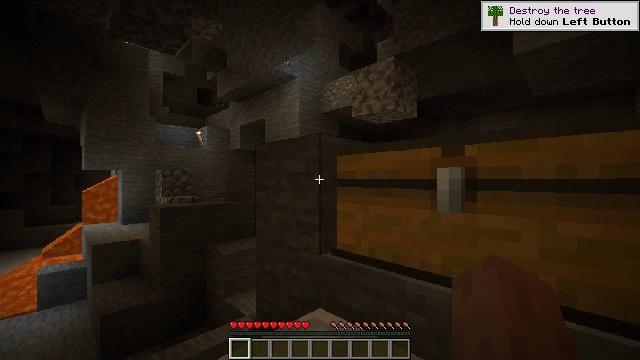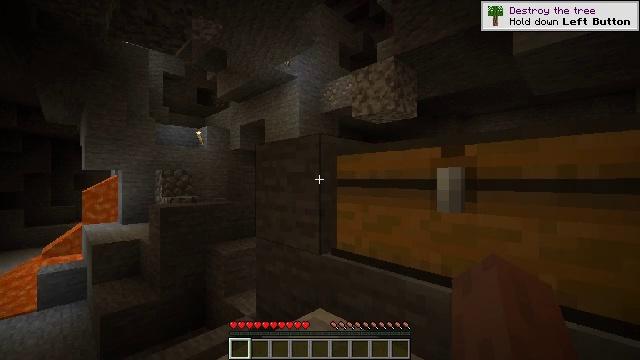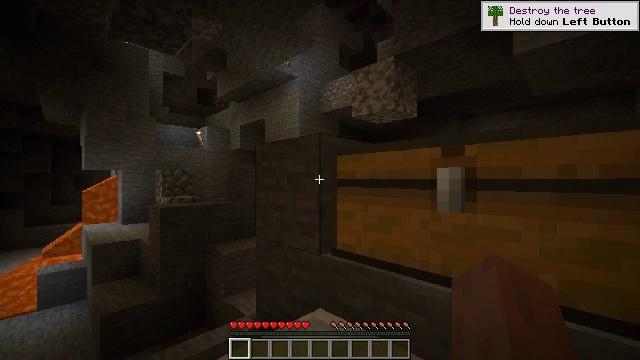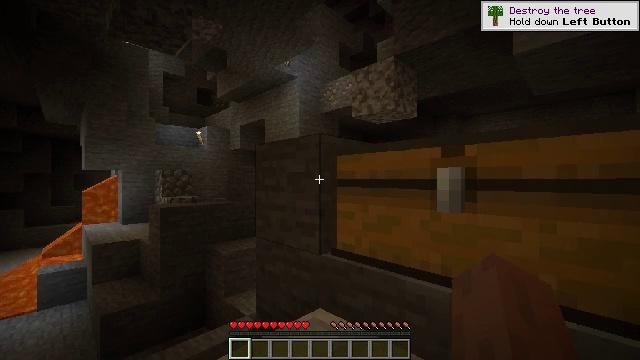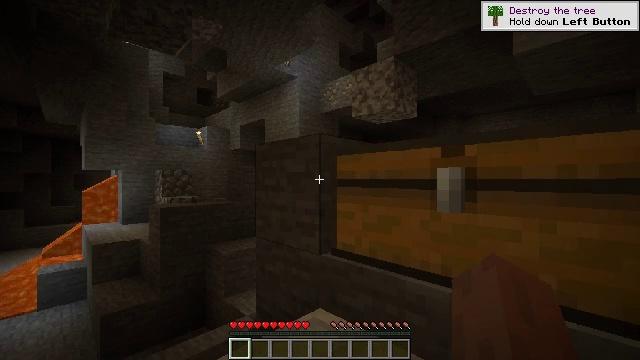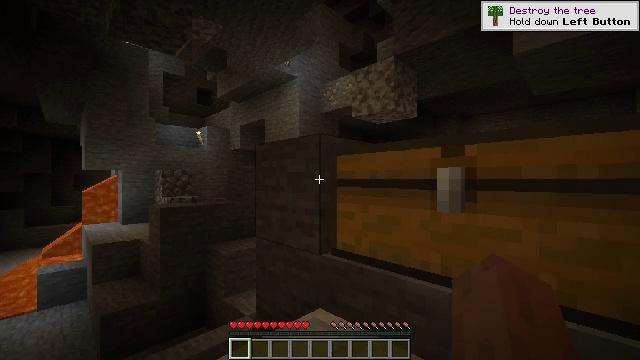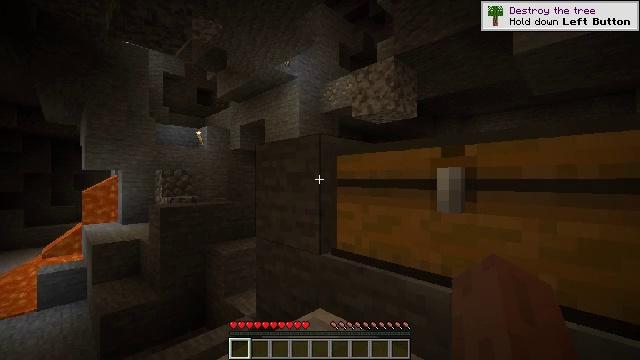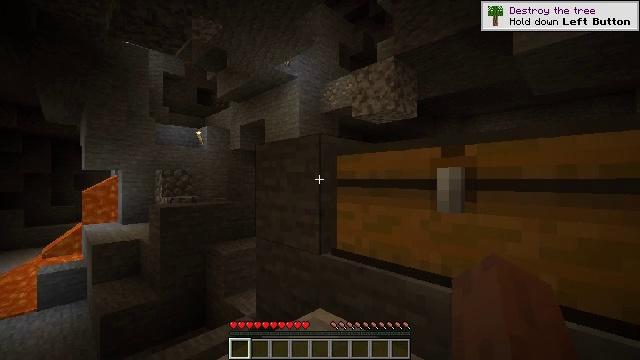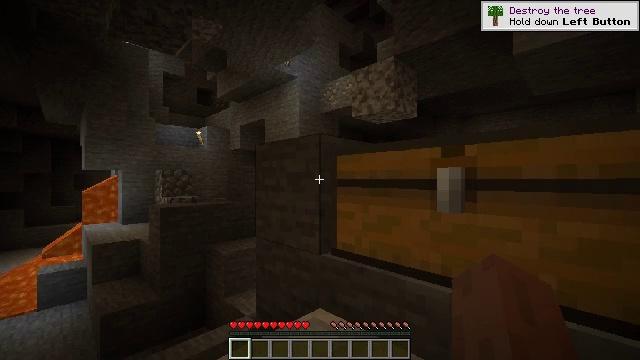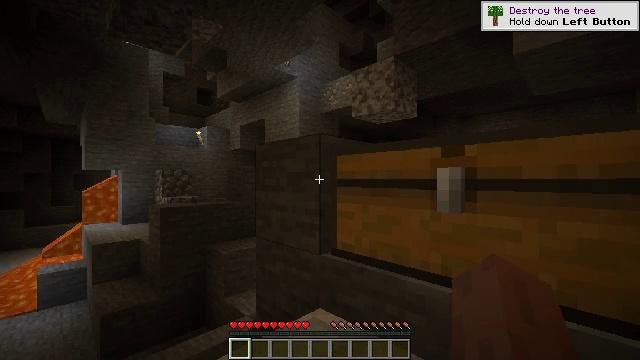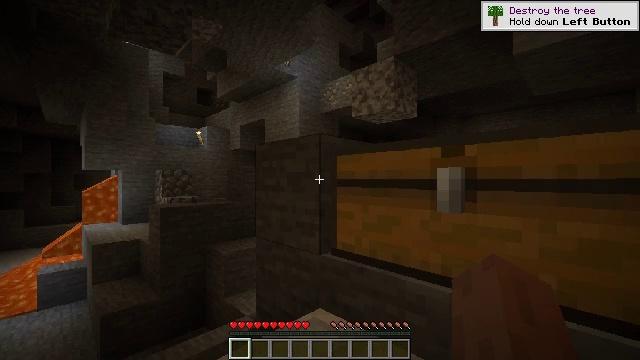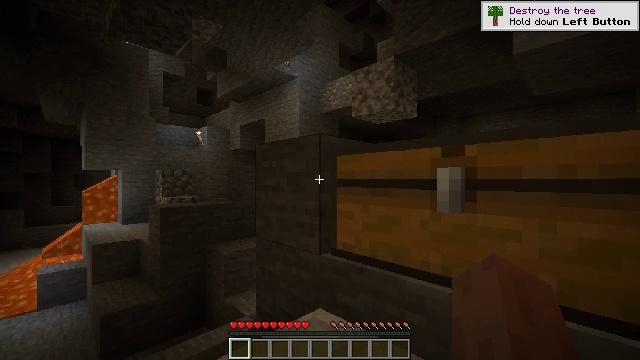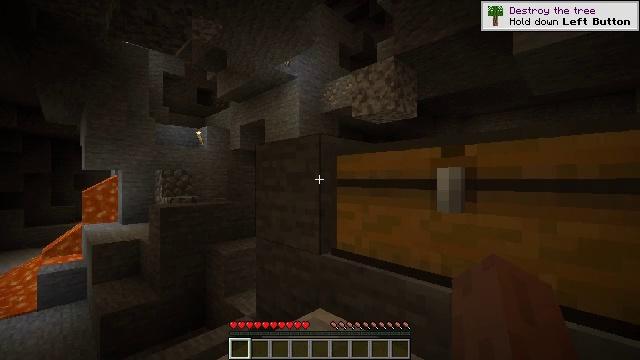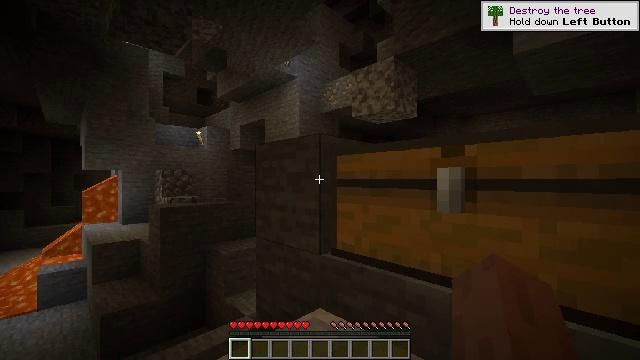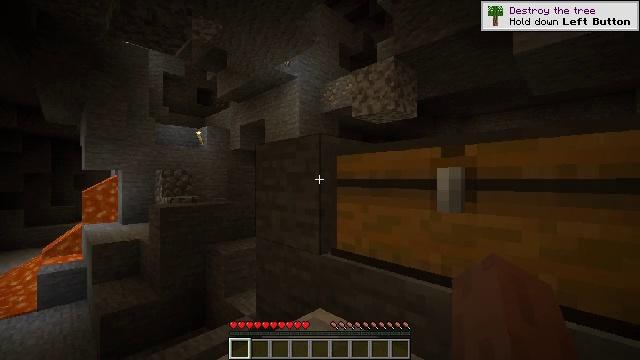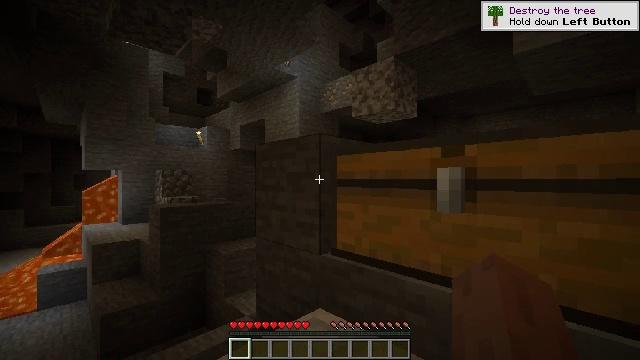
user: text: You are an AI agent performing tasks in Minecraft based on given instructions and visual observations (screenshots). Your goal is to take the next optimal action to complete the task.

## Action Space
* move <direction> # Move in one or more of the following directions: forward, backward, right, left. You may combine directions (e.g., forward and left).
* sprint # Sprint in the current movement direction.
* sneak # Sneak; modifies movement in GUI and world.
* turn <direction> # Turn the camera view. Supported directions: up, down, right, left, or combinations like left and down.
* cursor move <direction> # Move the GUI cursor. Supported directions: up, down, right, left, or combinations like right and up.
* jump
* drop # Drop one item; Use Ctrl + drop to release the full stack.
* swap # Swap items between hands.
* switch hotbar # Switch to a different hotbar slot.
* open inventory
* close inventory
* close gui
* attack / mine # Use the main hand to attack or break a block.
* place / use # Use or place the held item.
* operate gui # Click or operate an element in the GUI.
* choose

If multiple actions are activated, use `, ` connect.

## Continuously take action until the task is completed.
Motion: motion action
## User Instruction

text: Construct iron leggings using iron ingots.
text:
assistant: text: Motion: no_op
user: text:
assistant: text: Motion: no_op
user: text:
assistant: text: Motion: no_op
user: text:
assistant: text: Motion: no_op
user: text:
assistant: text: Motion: no_op
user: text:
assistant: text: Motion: no_op
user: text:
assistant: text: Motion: no_op
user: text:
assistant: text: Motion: no_op
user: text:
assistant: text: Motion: no_op
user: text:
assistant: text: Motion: no_op
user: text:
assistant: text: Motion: no_op
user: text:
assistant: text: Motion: no_op
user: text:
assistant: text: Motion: no_op
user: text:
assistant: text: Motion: no_op
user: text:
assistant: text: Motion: no_op
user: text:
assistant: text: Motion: no_op
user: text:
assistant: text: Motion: no_op
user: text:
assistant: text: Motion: no_op
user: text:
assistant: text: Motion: no_op
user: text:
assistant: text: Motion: no_op
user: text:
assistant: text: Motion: no_op
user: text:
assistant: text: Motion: no_op
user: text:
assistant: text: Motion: no_op
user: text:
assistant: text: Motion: no_op
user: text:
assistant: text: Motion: no_op
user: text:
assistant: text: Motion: no_op
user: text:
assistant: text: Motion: no_op
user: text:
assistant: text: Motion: no_op
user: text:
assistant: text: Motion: no_op
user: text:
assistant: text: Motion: no_op